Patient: sex M, age 65
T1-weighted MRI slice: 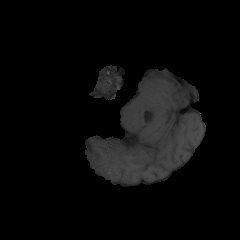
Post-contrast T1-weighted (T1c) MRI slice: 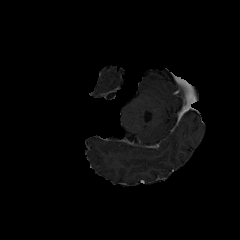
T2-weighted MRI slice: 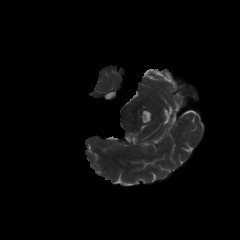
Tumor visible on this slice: no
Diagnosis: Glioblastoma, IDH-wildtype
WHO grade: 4